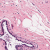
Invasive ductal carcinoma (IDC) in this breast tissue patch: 0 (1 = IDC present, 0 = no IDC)